Question: I am trying to make a "refresh" animation using a UIBarButtonItem, the problem is that is not only rotating but moving the image up and down a bit.

'''
-(void)startRefreshButtonRotationAnimation {
CABasicAnimation* rotationAnimation;
rotationAnimation = [CABasicAnimation animationWithKeyPath:@"transform.rotation.z"];
rotationAnimation.toValue = [NSNumber numberWithFloat: M_PI * 2.0];
rotationAnimation.duration = 1;
rotationAnimation.cumulative = YES;
rotationAnimation.repeatCount = 1000;
UIView *view = self.navigationItem.rightBarButtonItem.customView;
[view.layer addAnimation:rotationAnimation forKey:@"rotationAnimation"];
}
- (void)stopRefreshButtonRotationAnimation {
UIView *view = self.navigationItem.rightBarButtonItem.customView;
[view.layer removeAllAnimations];
}
'''
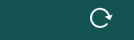
Answer: Check the image, make sure that the image's center is in the center of the spinner (because it looks like it most likely isn't).
Go into your favourite image editing software and center it, making sure that when you export, the transparent areas aren't clipped off.